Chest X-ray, PA view. Patient: 39 years old, sex M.
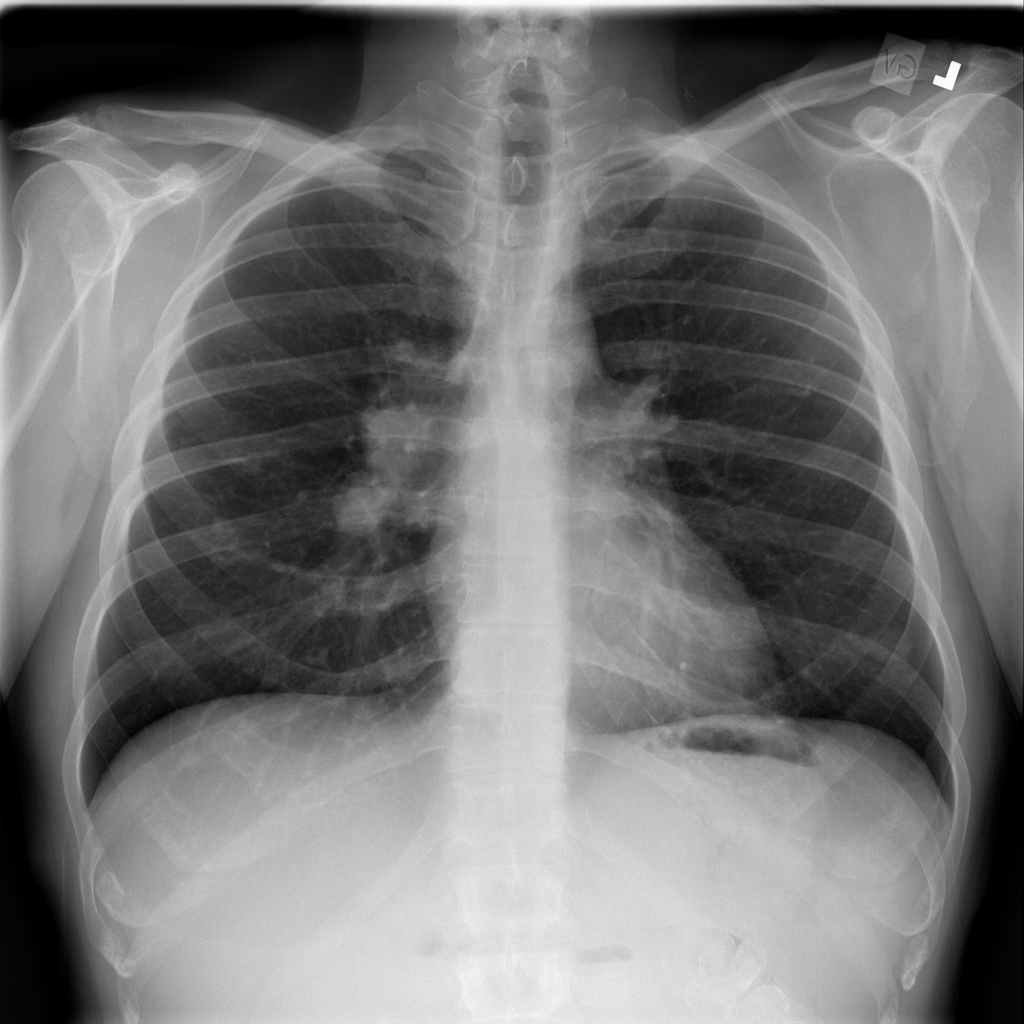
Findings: Infiltration